Question: I want to have edit forms to all object in one view.
Already, I have this effect:
But when I try to edit a simple object, it doesn't work.
'''
<div class="row">
<div class="col-sm-10 col-sm-offset-1">
<table class="table table-bordered">
<thead>
<tr>
<th>Nazwa poprawki</th>
<th>Status dla</th>
<th>Status dla klienta</th>
<th>Nazwa projektu</th>
<th>Klient</th>
<th>Obszar</th>
<th>Piorytet</th>
<th>Data utworzenia</th>
<th>Iteracja</th>
</tr>
</thead>
<tbody>
{% for correction in corrections %}
{{ form_start(form[loop.index0]) }}
<tr>
<td>{{correction.correctionName}}</td>
<td>{{ form_widget(form[loop.index0].adminStatusCorrectionId) }}</td>
<td>{{ form_widget(form[loop.index0].userStatusCorrectionId) }}</td>
<td>{{correction.projectId.projectName}}</td>
<td>{{correction.projectId.userId.firstName}} {{correction.projectId.userId.lastName}}</td>
<td>{{ form_widget(form[loop.index0].areaId) }}</td>
{% if correction.priority %}
<td>Tak</td>
{% else %}
<td>Nie</td>
{% endif %}
<td>{{correction.creationDate|date('Y-m-d')}}</td>
<td>{{correction.iteration}}</td>
<td>{{ form_widget(form[loop.index0].save) }}</td>
</tr>
</form>
{{ form_end(form[loop.index0]) }}
{%endfor %}
</tbody>
</table>
</div>
</div>
'''
'''
public function correctionsAction(Request $request) {
$repository = $this->getDoctrine()->getRepository('AppBundle:Correction');
$corrections = $repository->findAll();
foreach ($corrections as $key => $value) {
$form = $this->createForm(CorrectionType::class, $corrections[$key]);
$formView[] = $form->createView();
}
$form->handleRequest($request);
if ($form->isSubmitted() && $form->isValid()) {
$correction = $form->getData();
$em = $this->getDoctrine()->getManager();
$em->persist($correction);
$em->flush();
return $this->redirectToRoute('admin_view_corrections');
}
return $this->render('administrator/corrections.html.twig', array(
'corrections' => $corrections,
'form' => $formView
));
}
'''
'''
class CorrectionType extends AbstractType {
public function buildForm(FormBuilderInterface $builder, array $options) {
$builder
->add('adminStatusCorrectionId', EntityType::class, array(
'class' => 'AppBundle:AdminStatusCorrection',
'choice_label' => 'statusName'
))
->add('userStatusCorrectionId', EntityType::class, array(
'class' => 'AppBundle:UserStatusCorrection',
'choice_label' => 'statusName'
))
->add('areaId', EntityType::class, array(
'class' => 'AppBundle:Area',
'choice_label' => 'areaName'
))
->add('save', SubmitType::class, array('label' => 'Aktualizacja'))
;
}
public function configureOptions(OptionsResolver $resolver) {
$resolver->setDefaults(array(
'data_class' => Correction::class,
));
}
}
'''
What can I do now ?
All of my form have "correction" name.
In this case i have got 12 forms:
'''
<form name="correction" method="post"></form>
'''
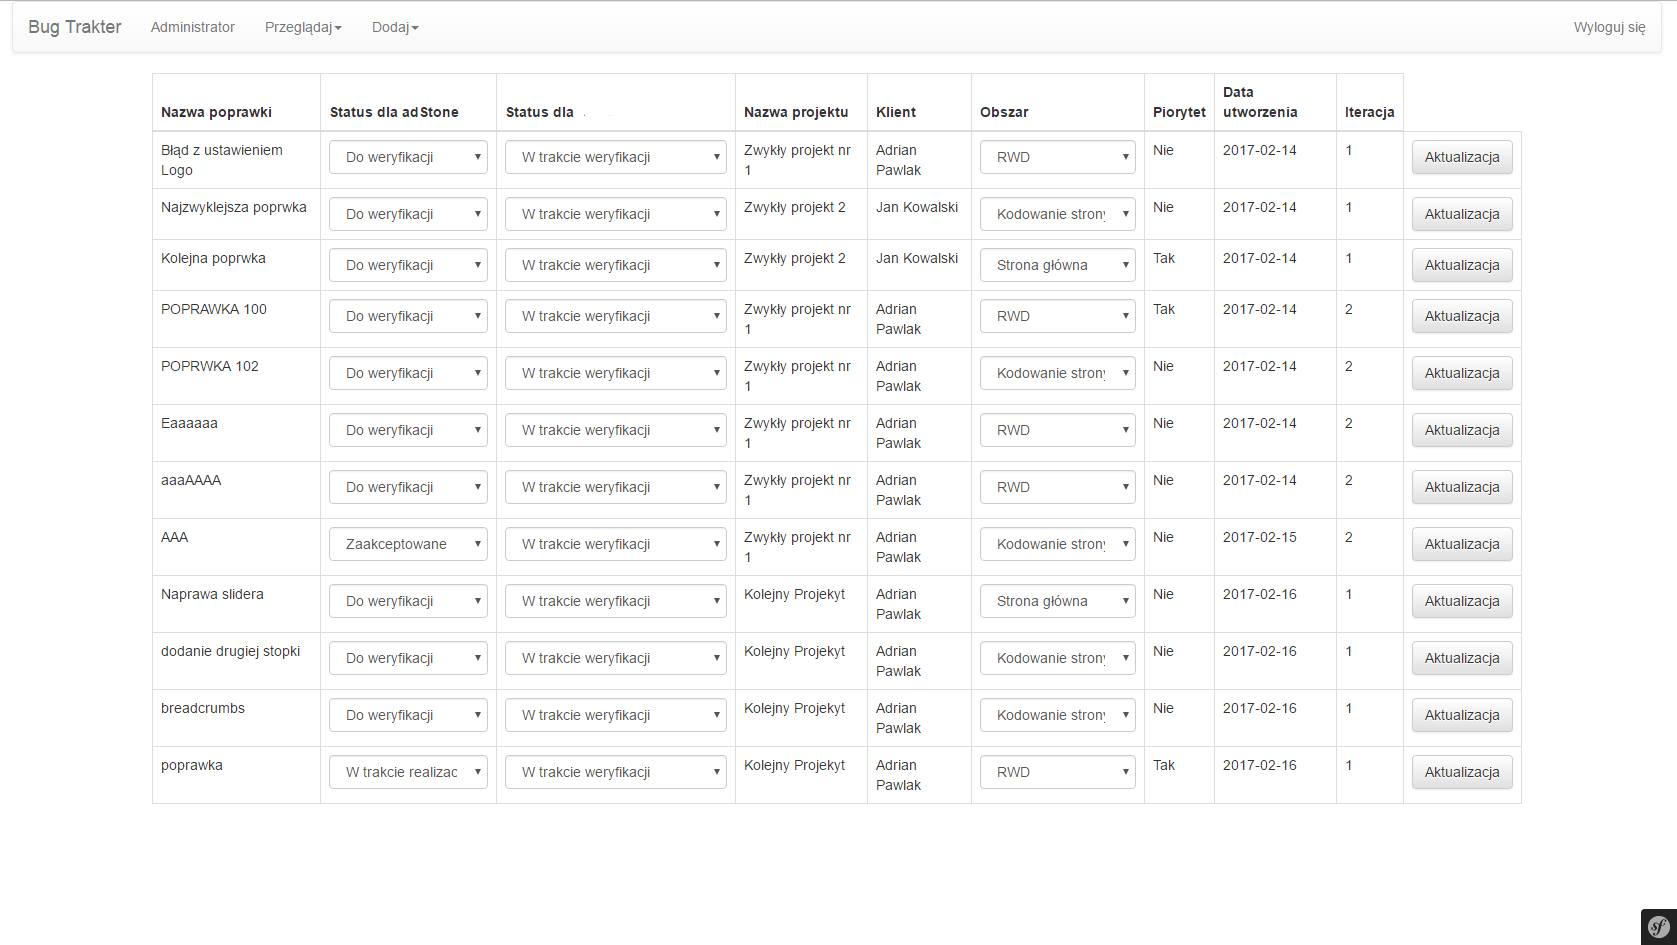
Answer: You should have the form handling inside your foreach cycle, also you need to give different name to each of your forms, so you could use the createNamed() method of the 'form.factory':
'''
foreach ($corrections as $key => $value) {
$formName = 'form_' . $key;
$form = $this->get('form.factory')->createNamed($formName, CorrectionType::class, $corrections[$key]);
if ($request->getMethod() === 'POST' && $request->request->has($formName)) {
$form->handleRequest($request);
}
if ($form->isSubmitted() && $form->isValid()) {
$correction = $form->getData();
$em = $this->getDoctrine()->getManager();
$em->persist($correction);
$em->flush();
return $this->redirectToRoute('admin_view_corrections');
}
$formView[] = $form->createView();
}
'''